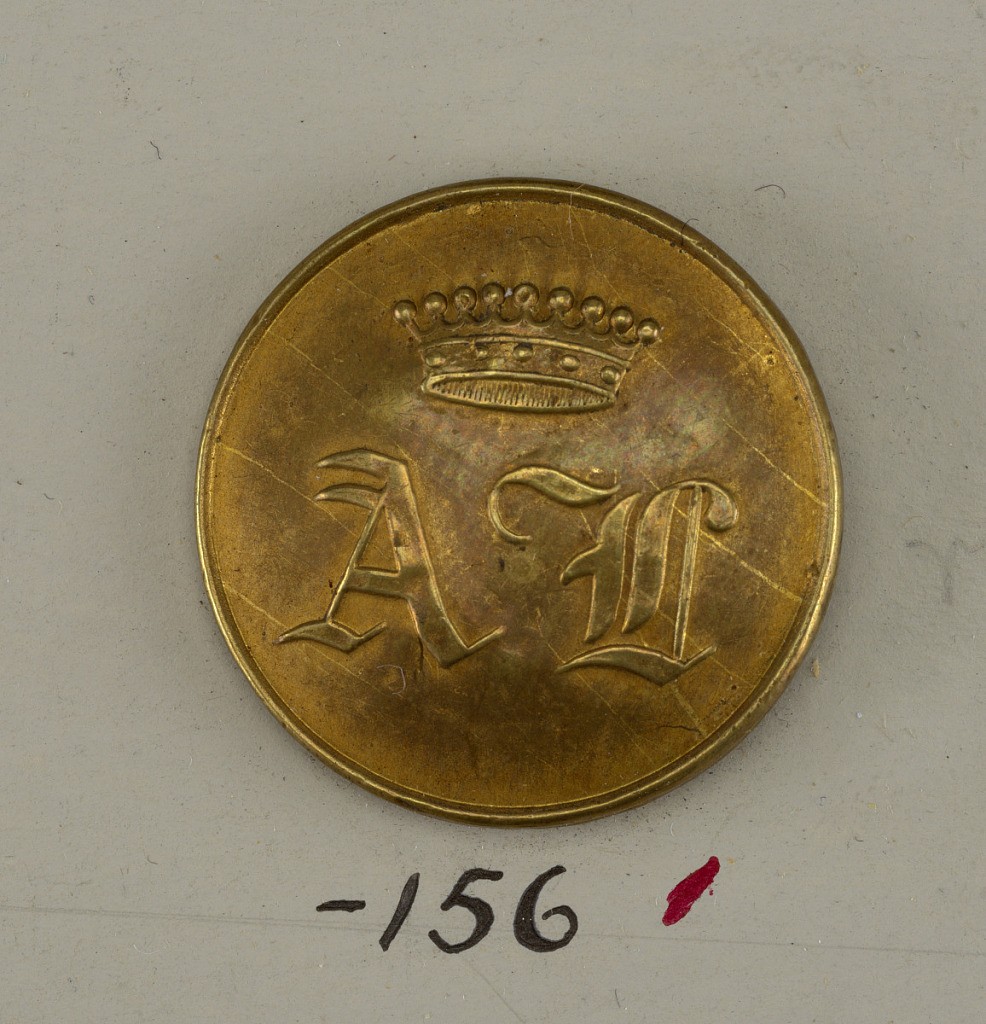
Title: Button
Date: France
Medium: Brass, gold plated
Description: Slightly convex button ornamented with initials "AL" and a crown. Brass back and shank.

On card E